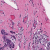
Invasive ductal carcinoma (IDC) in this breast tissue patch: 1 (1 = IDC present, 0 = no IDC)